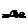
Label: car